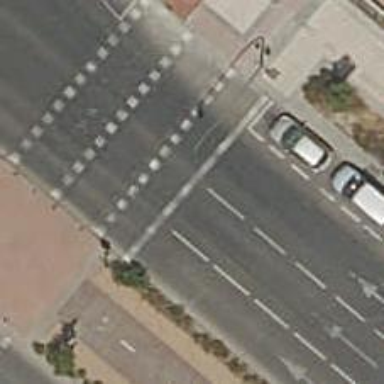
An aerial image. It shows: Road with traffic signals controlling the flow of traffic.